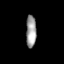
Tissue: prostate
Cell type: T cells
Senescence score: 0.6943
Nuclear area (px): 321
Mean DAPI intensity: 159.047